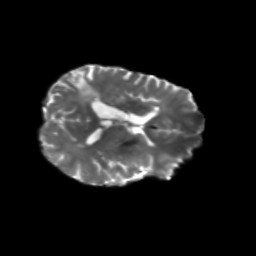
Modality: T2w
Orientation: axial
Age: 50
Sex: female
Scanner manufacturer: siemens
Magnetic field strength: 3 T
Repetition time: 5.25 s
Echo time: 0.08 s